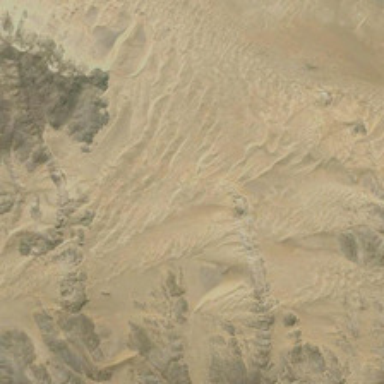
It is a large piece of yellow desert .